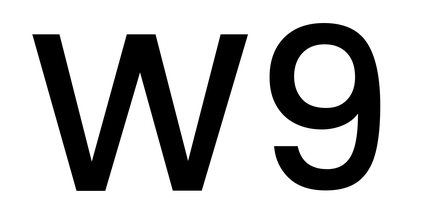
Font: Poppins-Medium